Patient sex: M
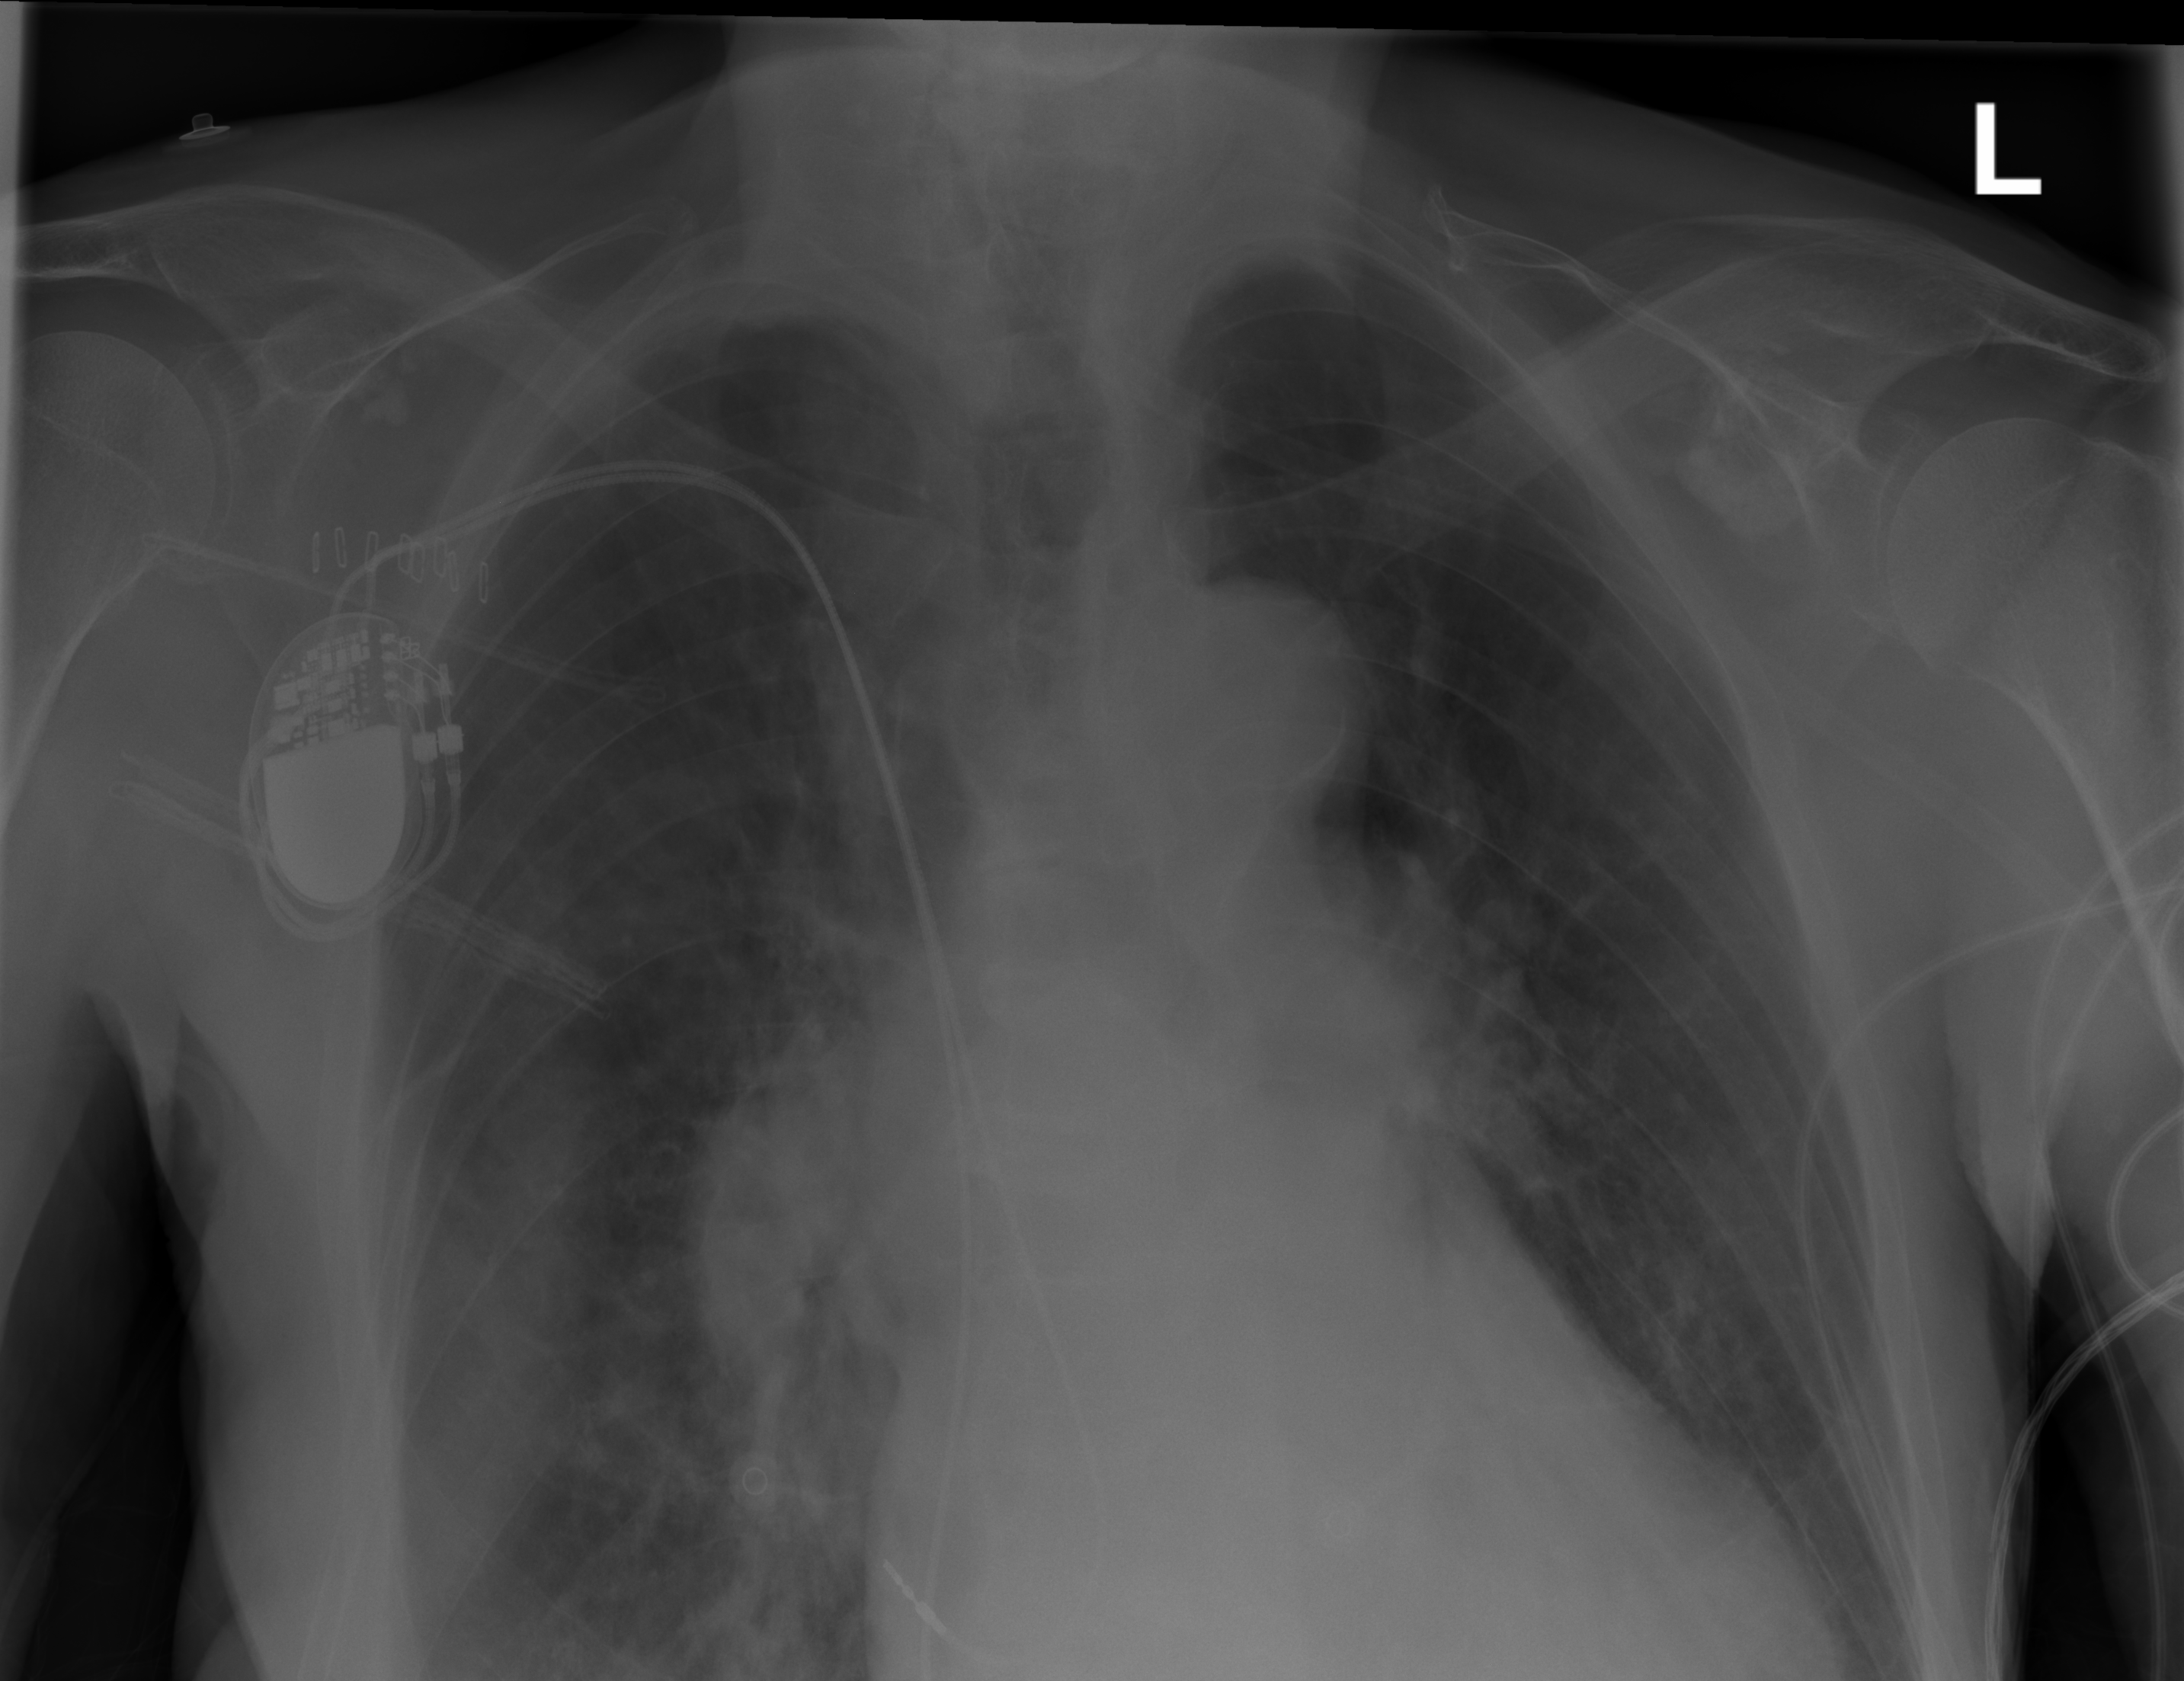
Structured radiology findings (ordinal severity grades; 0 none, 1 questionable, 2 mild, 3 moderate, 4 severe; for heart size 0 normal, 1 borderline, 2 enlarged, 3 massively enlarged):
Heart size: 2
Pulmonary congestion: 2
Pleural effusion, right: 0
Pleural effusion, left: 0
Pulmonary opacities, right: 0
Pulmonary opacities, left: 0
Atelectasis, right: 0
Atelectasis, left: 0